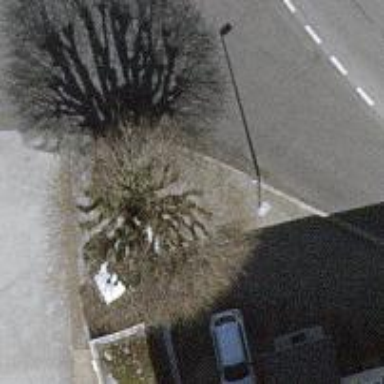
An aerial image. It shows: Asphalt sidewalk along the footway.